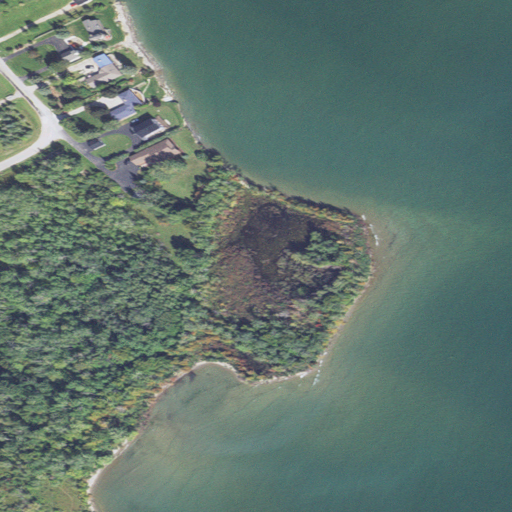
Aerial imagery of cape in Michigan named Partridge Point containing open water, woody wetlands, herbaceous wetlands, barren land, grassland, medium intensity development, low intensity development, mixed forest, open development, and deciduous forest